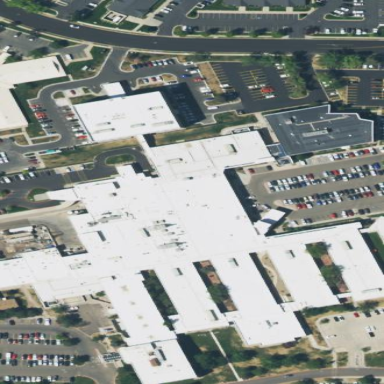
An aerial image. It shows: Hospital building.